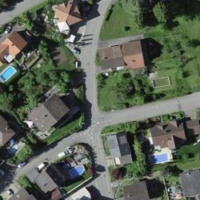
EUNIS habitat code: 54
Species observed at this site:
Euonymus europaeus